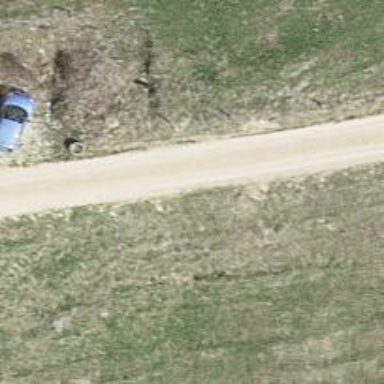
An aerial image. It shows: Unclassified road with fine gravel surface. The tracktype is grade2.